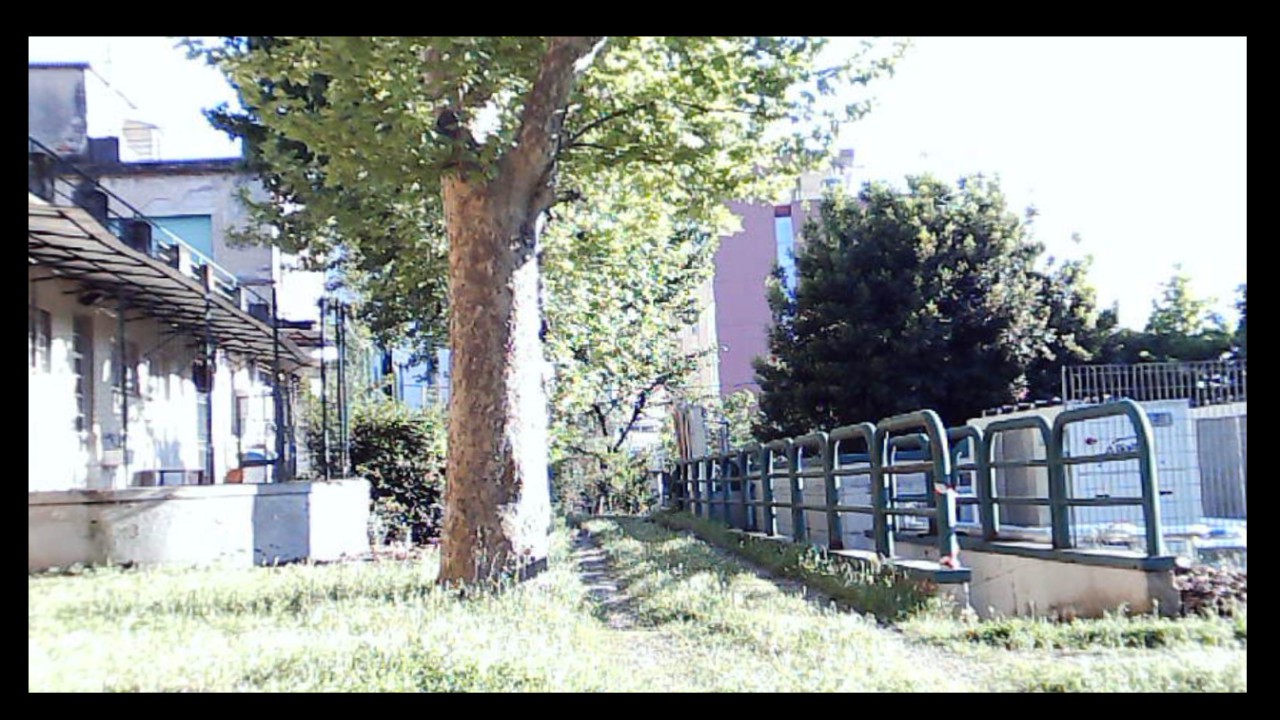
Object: Betafpv air75